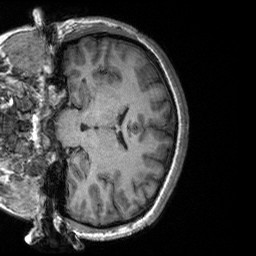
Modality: T1w
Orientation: coronal
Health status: healthy
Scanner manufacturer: siemens
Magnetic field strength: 3 T
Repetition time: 2.3 s
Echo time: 0.00228 s